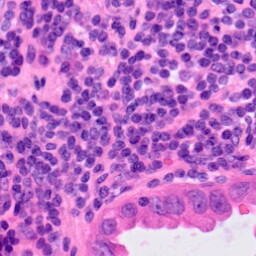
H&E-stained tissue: Lung